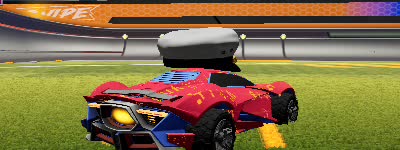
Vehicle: werewolf